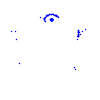
Particle: pion